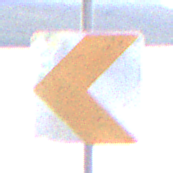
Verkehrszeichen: RichtungstafelnInKurvenKleinRechts
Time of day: SunriseSunset
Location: Outdoor (RoadRail)
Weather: PartlyCloudy
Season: NotSpecified
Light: Natural